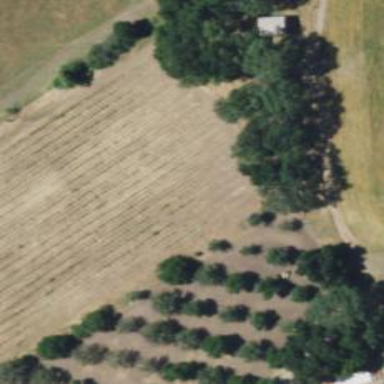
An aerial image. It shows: Vineyard.